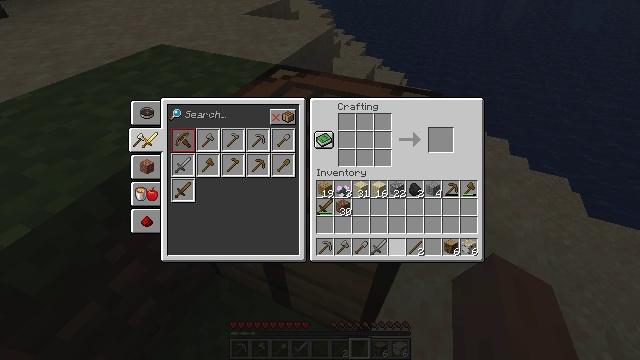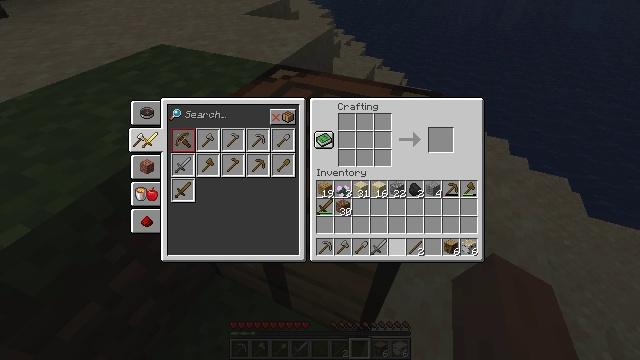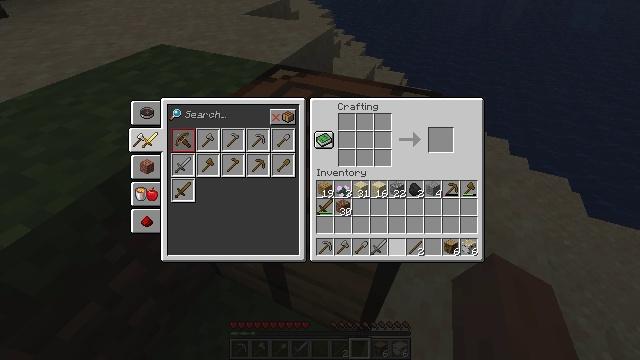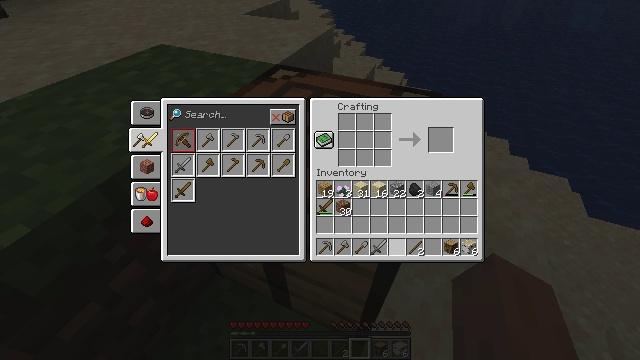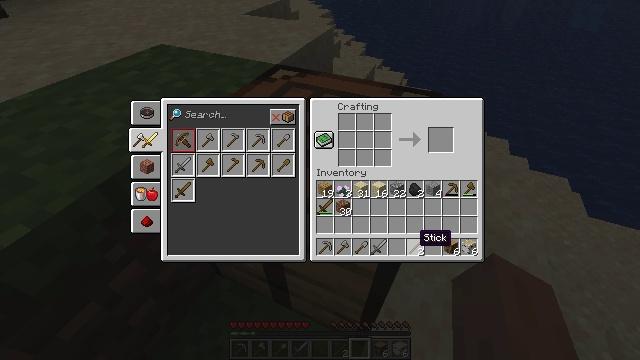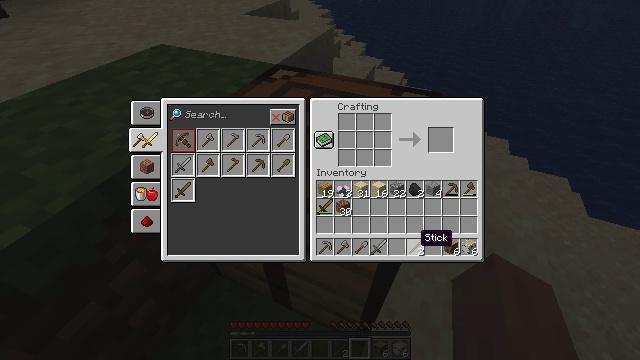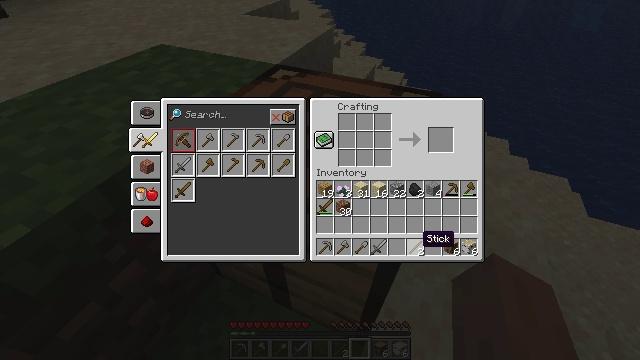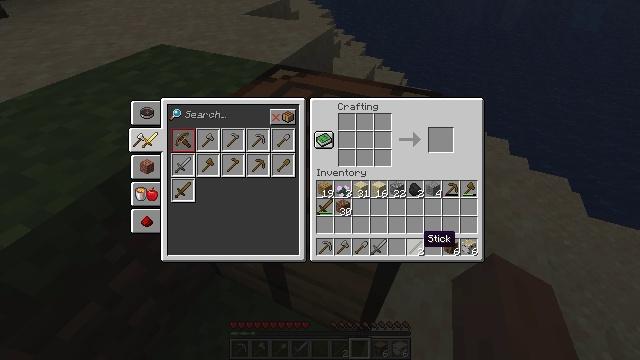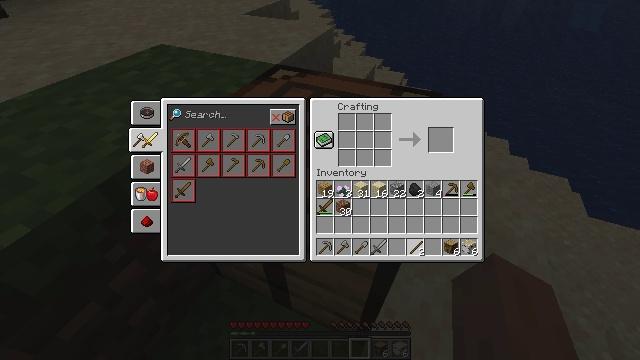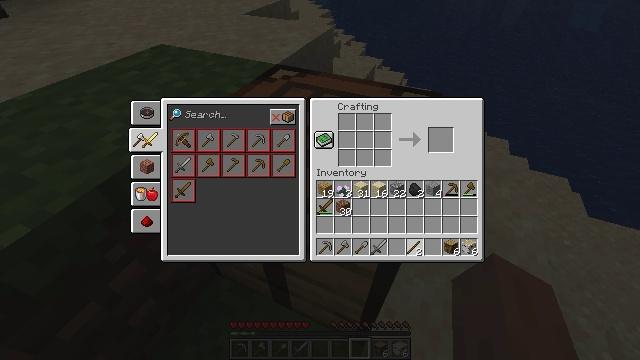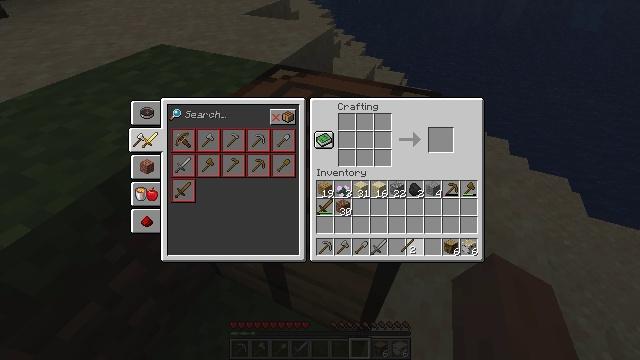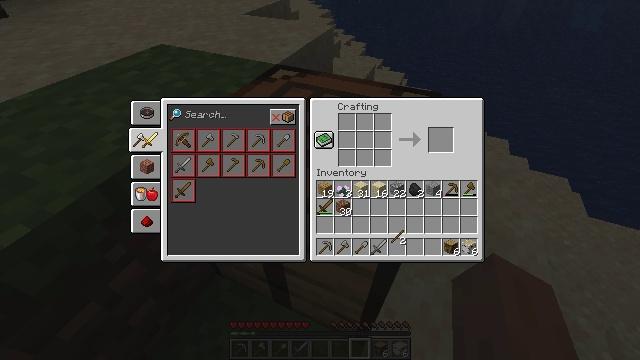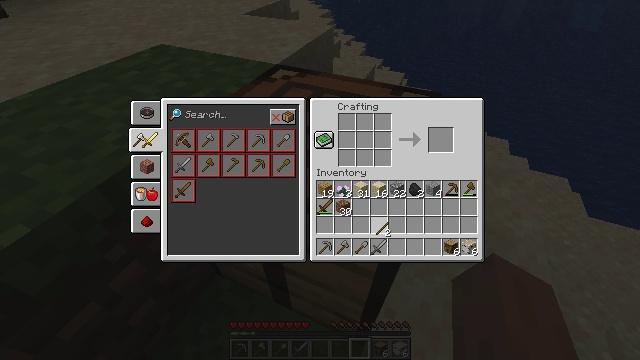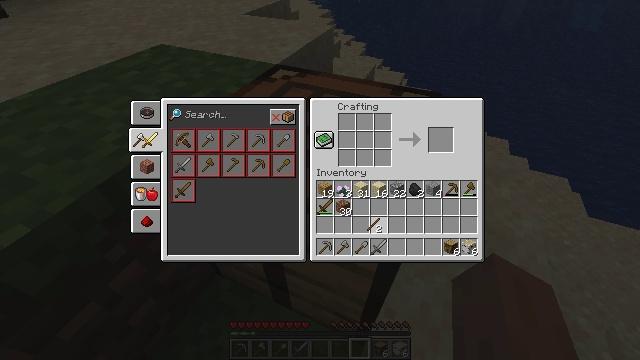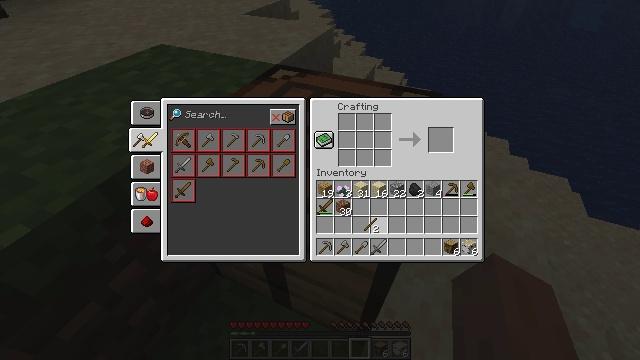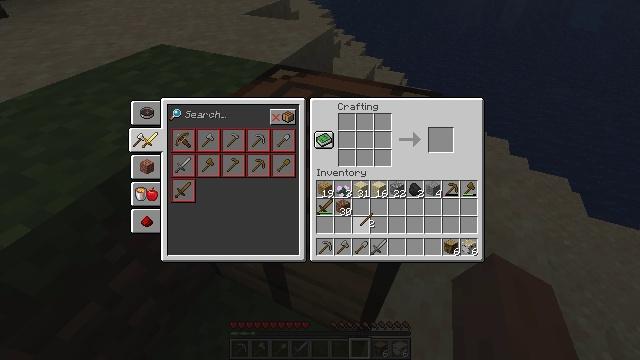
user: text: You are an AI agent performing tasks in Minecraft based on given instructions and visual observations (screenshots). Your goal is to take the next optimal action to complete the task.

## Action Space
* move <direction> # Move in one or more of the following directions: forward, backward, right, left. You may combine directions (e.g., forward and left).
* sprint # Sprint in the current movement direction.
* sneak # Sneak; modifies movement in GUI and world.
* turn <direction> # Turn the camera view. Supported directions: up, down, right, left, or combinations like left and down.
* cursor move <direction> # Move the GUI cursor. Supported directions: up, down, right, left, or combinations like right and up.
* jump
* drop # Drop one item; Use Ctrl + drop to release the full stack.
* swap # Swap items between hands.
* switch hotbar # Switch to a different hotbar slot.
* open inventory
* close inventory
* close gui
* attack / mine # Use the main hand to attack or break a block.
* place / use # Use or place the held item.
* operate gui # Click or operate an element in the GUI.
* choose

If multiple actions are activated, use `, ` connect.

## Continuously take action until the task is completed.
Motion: motion action
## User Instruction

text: Open the inventory to craft birch wood from birch logs.
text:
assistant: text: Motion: no_op
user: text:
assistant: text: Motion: no_op
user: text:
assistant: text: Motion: no_op
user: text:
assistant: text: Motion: no_op
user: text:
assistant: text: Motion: no_op
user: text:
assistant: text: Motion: no_op
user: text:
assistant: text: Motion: no_op
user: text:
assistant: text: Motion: operate gui
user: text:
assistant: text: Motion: operate gui
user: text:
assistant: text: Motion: no_op
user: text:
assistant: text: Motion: cursor move left and up
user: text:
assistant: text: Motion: cursor move left and up
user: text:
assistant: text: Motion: cursor move left
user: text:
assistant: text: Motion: no_op
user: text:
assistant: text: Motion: no_op
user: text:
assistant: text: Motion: no_op
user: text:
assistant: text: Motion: cursor move up
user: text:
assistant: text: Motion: no_op
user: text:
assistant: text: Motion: no_op
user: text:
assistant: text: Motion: no_op
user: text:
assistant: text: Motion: no_op
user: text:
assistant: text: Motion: no_op
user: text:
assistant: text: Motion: operate gui
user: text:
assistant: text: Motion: operate gui
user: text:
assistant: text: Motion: operate gui
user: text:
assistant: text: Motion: no_op
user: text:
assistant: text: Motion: no_op
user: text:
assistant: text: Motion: no_op
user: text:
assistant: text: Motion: cursor move left
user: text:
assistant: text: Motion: cursor move left and up